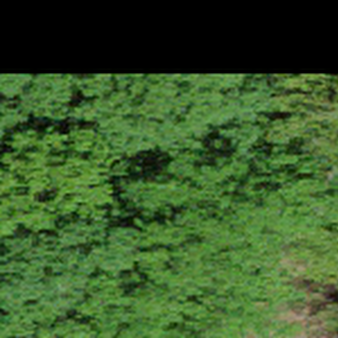
Label: other